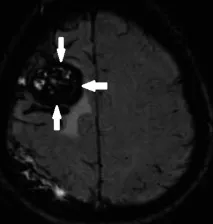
C; Preoperative MRI. SWI sequence, axial plane. Ring of hypointensity around lesion (arrows).
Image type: radiology (mri)